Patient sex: M
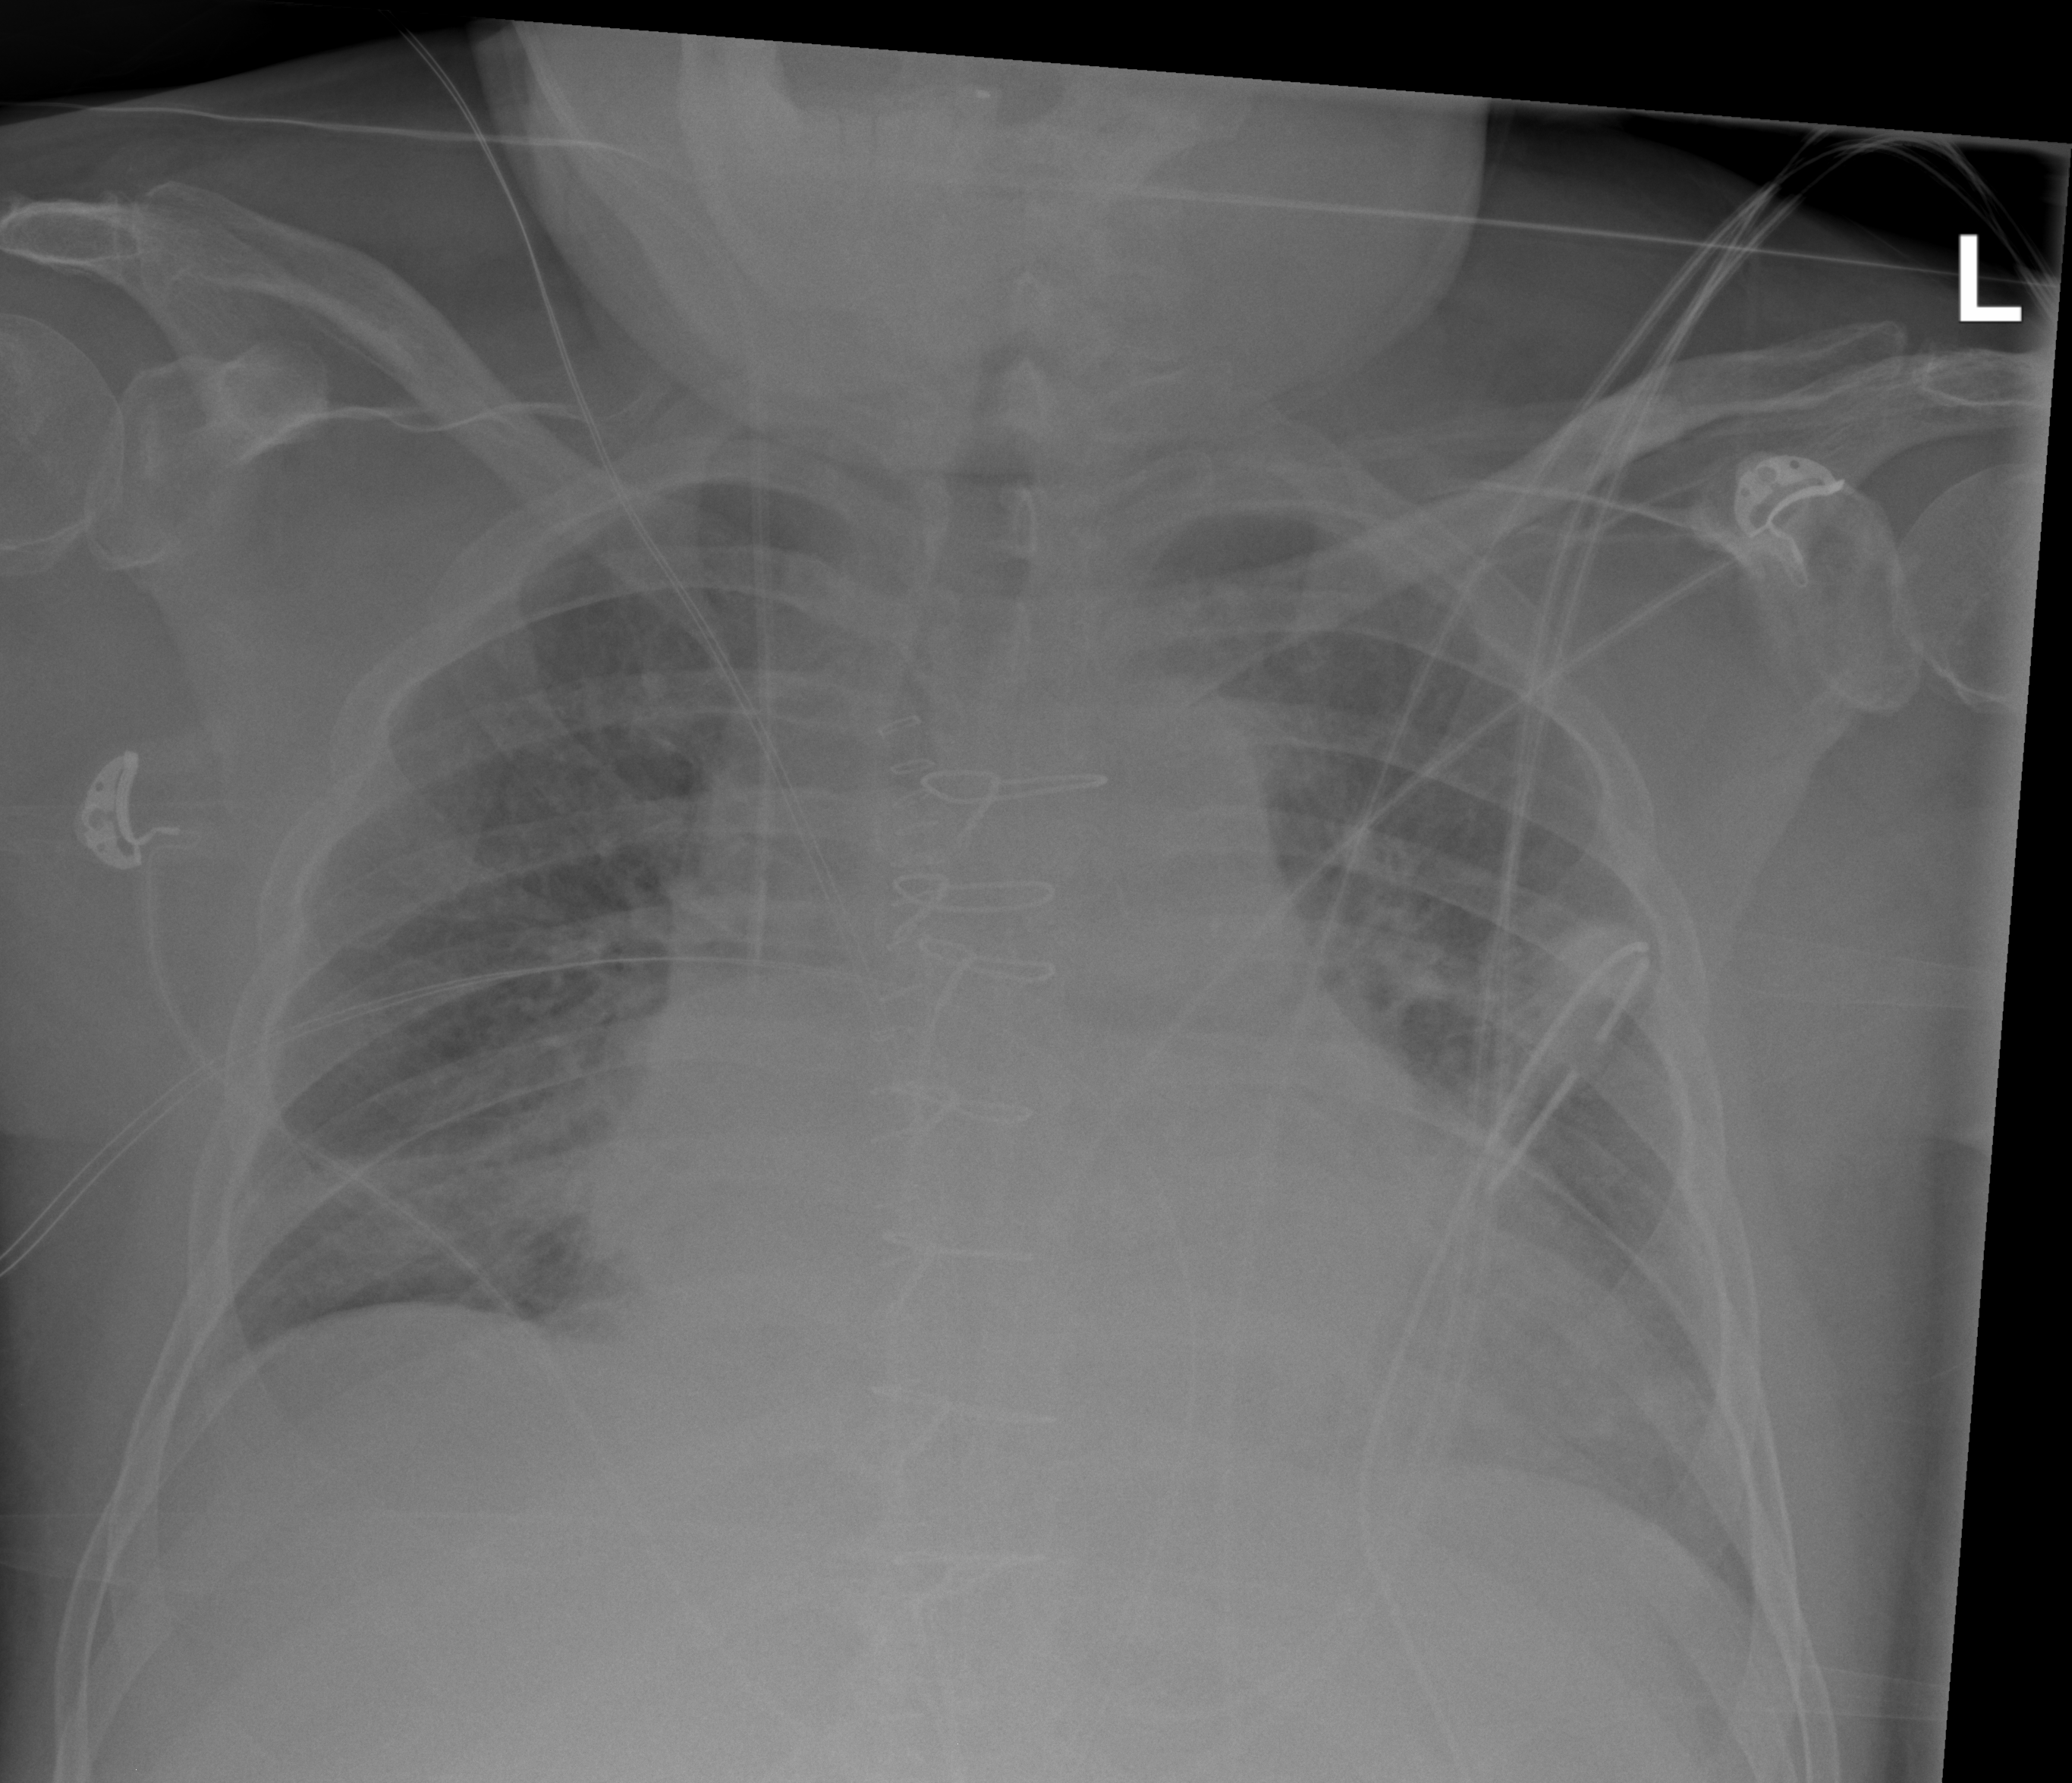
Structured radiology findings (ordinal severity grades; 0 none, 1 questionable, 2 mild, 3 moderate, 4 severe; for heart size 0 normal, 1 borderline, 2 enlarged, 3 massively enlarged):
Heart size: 2
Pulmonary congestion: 2
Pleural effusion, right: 0
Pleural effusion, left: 0
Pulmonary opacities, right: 1
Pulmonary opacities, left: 1
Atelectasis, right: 2
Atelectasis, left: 2